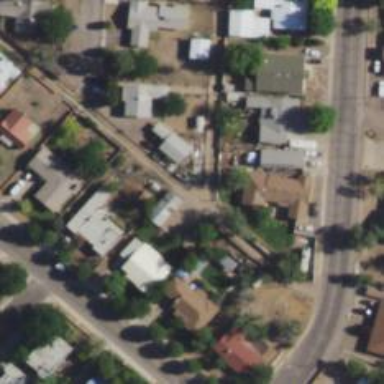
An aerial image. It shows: Alley classified as service road.